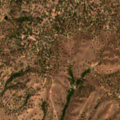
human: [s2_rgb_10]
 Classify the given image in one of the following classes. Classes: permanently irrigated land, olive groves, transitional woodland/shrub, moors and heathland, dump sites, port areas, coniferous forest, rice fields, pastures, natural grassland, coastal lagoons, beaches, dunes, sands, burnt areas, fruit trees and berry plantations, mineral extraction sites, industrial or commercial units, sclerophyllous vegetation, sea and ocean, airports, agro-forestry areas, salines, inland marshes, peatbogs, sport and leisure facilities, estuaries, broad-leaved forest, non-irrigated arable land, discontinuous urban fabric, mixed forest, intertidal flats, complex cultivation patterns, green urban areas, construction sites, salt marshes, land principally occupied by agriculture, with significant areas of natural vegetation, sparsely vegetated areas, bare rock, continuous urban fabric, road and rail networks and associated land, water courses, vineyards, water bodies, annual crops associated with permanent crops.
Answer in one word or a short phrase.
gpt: non-irrigated arable land, agro-forestry areas, broad-leaved forest, mixed forest, transitional woodland/shrub